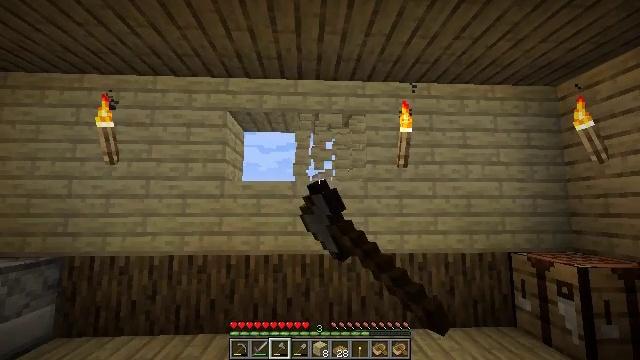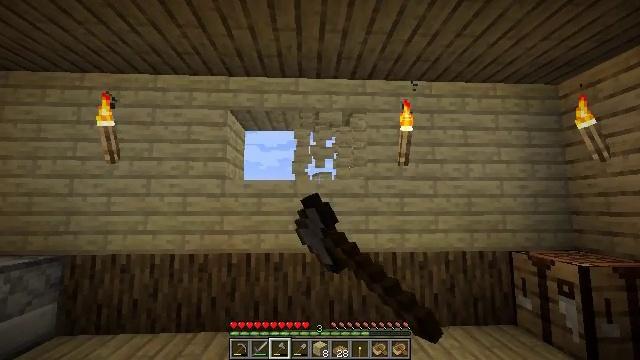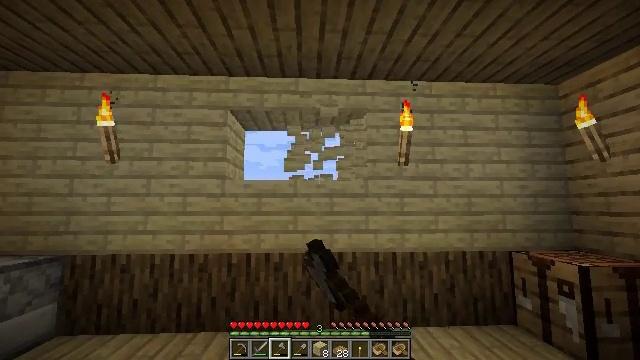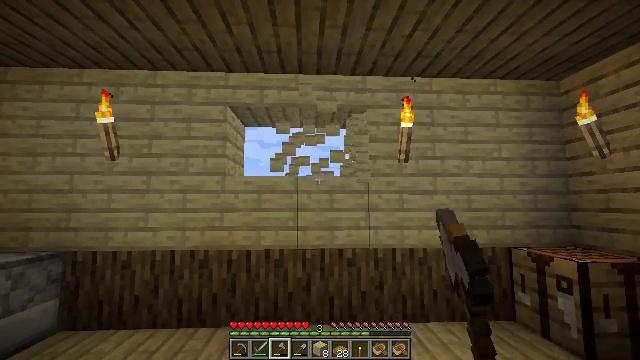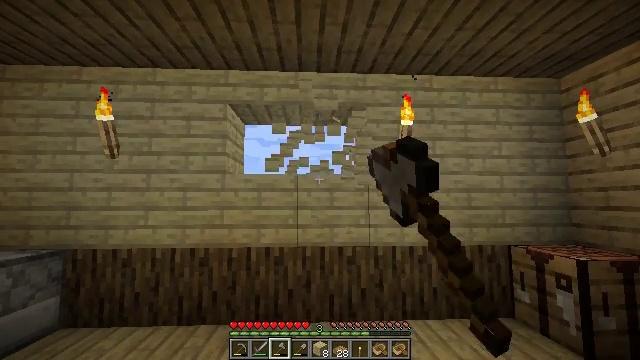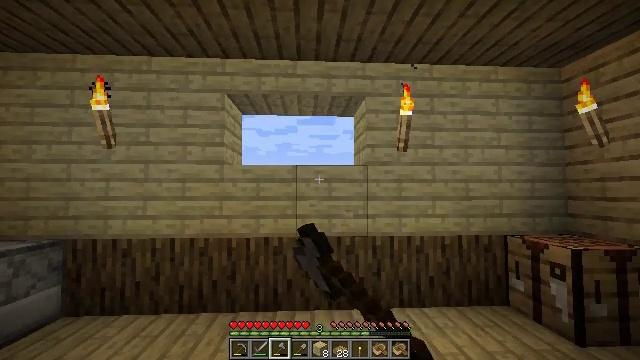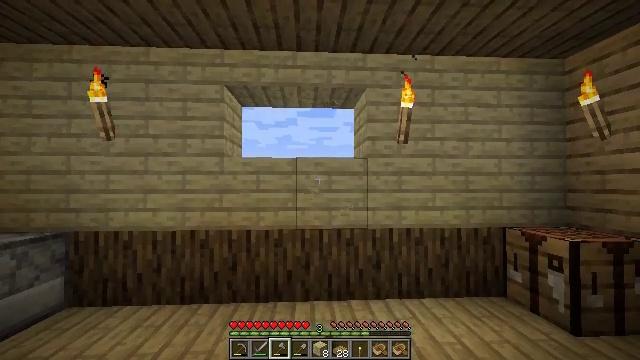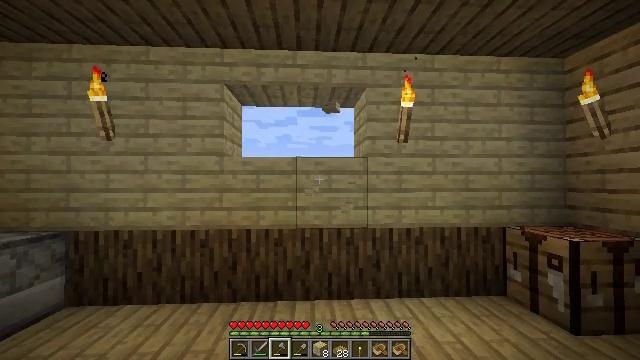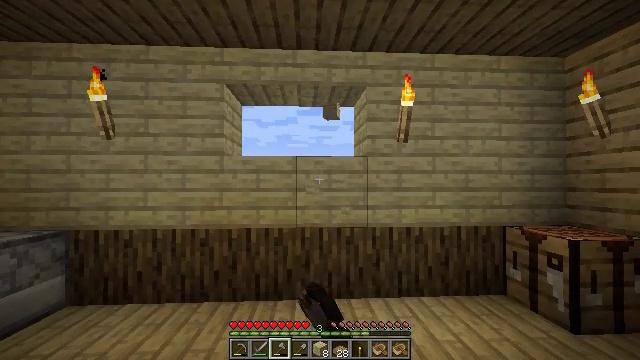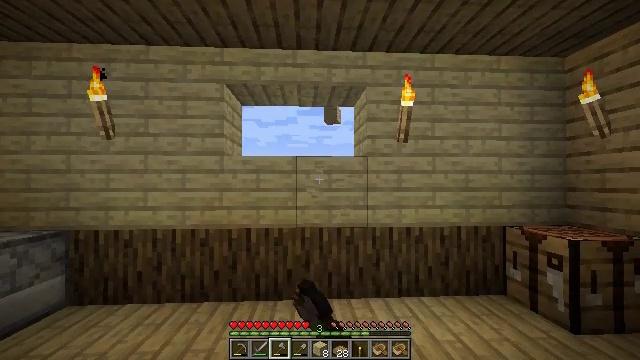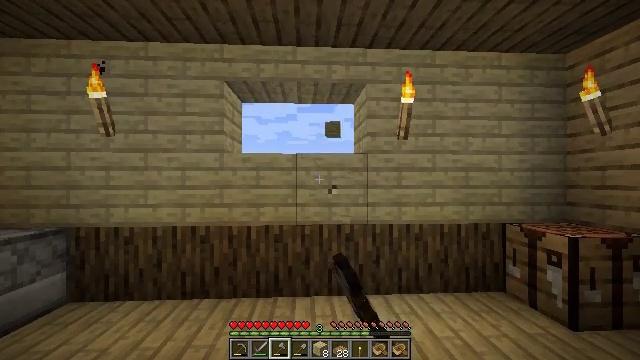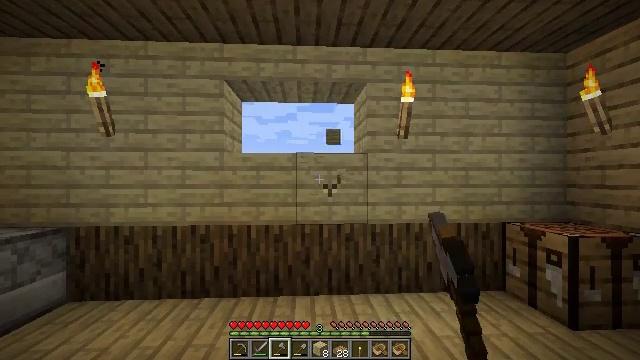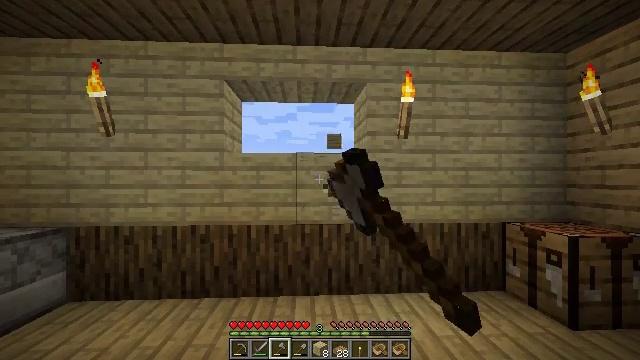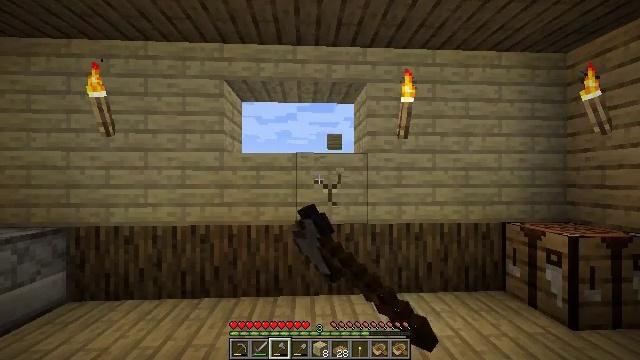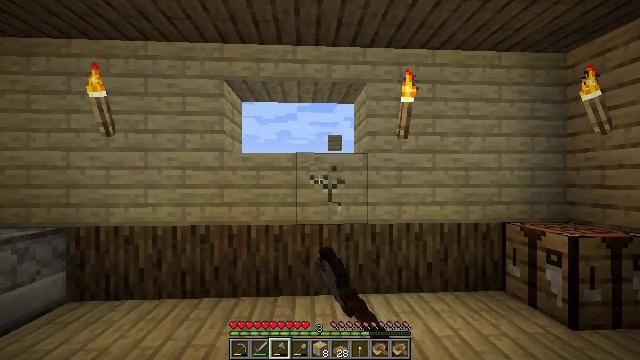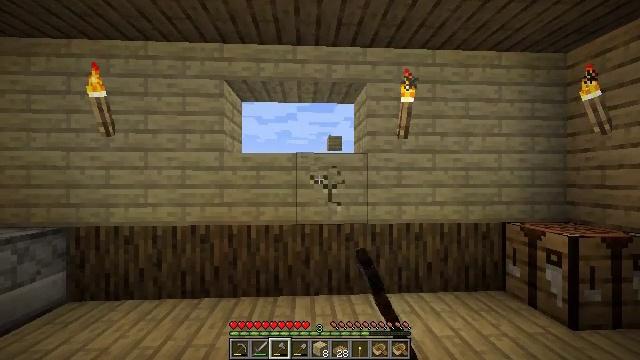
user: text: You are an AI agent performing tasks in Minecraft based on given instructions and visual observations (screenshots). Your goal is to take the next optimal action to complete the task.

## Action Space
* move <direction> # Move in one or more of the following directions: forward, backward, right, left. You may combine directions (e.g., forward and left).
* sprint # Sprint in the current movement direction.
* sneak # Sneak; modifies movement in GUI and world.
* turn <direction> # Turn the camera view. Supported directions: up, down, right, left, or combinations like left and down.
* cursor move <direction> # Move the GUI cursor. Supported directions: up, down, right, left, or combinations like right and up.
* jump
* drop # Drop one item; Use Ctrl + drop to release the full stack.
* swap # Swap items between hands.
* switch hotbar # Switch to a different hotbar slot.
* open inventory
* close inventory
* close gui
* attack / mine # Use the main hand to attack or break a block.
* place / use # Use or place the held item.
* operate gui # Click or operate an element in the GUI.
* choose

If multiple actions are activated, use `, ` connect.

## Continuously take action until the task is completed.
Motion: motion action
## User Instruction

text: Mine the birch planks.
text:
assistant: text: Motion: attack / mine
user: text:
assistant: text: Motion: attack / mine
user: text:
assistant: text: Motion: attack / mine
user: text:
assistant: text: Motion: attack / mine
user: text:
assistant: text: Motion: turn down, attack / mine
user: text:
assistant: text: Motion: turn down, attack / mine
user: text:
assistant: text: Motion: attack / mine
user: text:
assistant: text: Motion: attack / mine
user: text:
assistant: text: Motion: attack / mine
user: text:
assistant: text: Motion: attack / mine
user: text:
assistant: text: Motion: attack / mine
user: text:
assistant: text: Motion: attack / mine
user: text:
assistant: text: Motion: attack / mine
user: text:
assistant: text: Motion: attack / mine
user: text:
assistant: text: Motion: attack / mine
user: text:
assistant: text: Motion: attack / mine
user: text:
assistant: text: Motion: attack / mine
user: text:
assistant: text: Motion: attack / mine
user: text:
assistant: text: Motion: attack / mine
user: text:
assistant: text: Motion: attack / mine
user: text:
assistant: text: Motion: attack / mine
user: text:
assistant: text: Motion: attack / mine
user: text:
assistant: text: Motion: attack / mine
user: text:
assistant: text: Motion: attack / mine
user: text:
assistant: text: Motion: attack / mine
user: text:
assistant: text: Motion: attack / mine
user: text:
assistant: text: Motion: attack / mine
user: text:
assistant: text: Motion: turn left, attack / mine
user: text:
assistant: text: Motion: turn left, attack / mine
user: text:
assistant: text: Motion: turn left, attack / mine